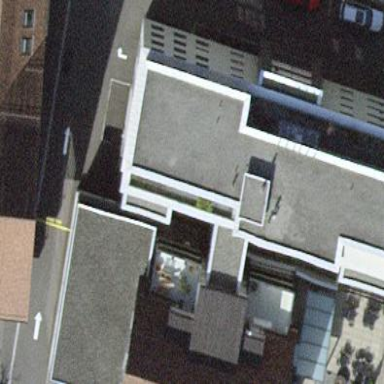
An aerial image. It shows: Image showing building with apartments.